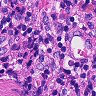
Metastatic tissue present: no